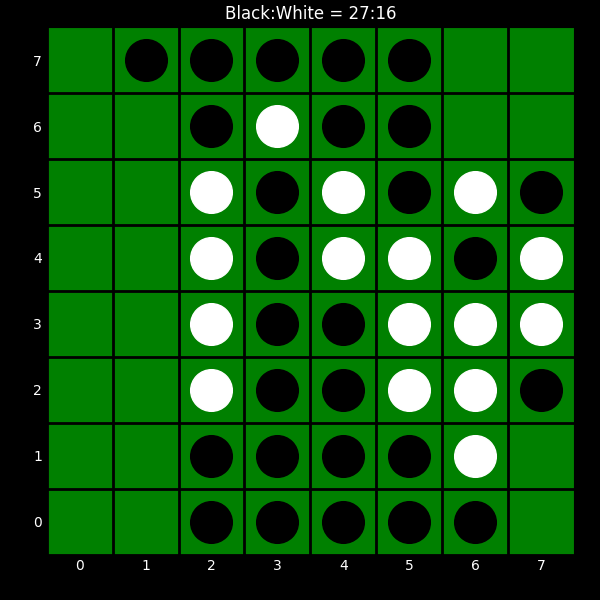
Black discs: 27
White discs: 16